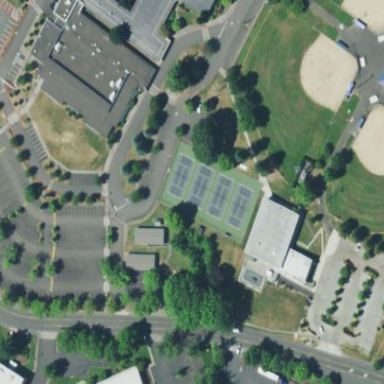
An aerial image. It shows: Tennis sports center enclosed by chain link fence.